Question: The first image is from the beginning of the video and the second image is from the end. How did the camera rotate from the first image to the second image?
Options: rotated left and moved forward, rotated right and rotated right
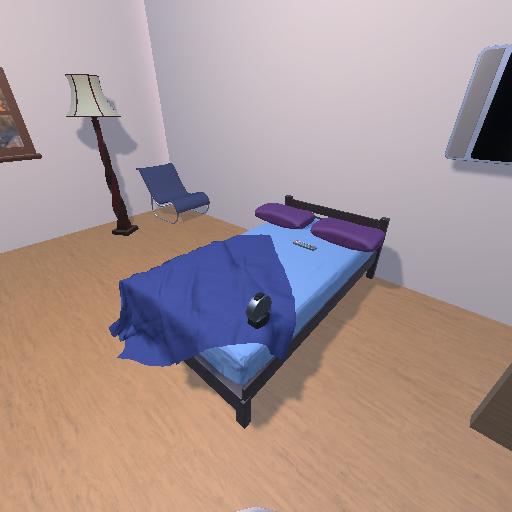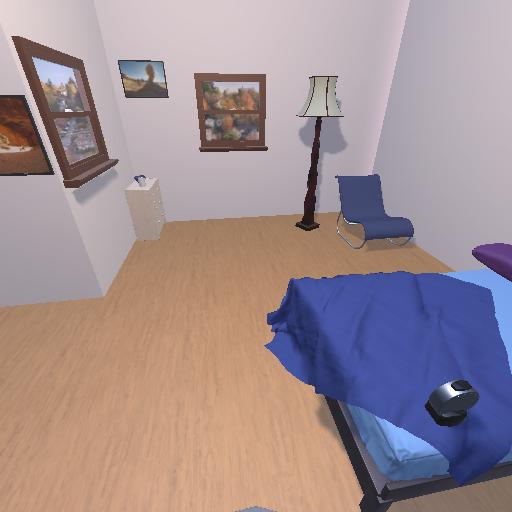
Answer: rotated left and moved forward